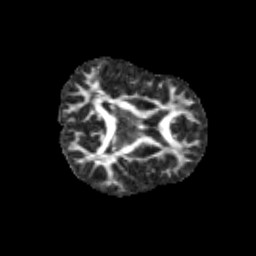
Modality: FA
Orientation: axial
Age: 11
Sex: female
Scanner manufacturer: siemens
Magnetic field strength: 3 T
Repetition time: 3.8 s
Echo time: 0.07 s